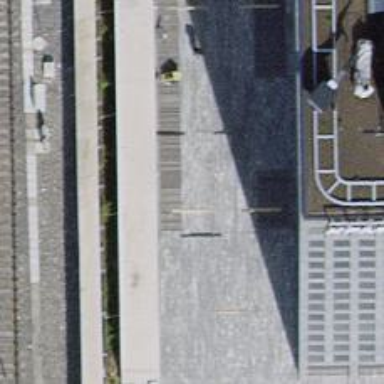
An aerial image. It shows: Shed designated as bicycle parking facility.